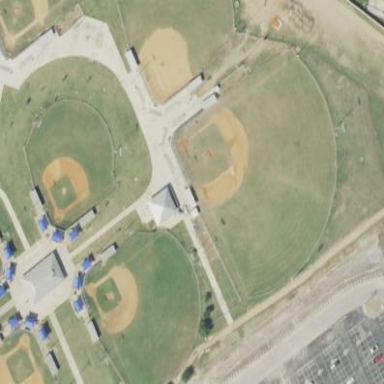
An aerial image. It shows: Grassy baseball pitch for leisure sports.